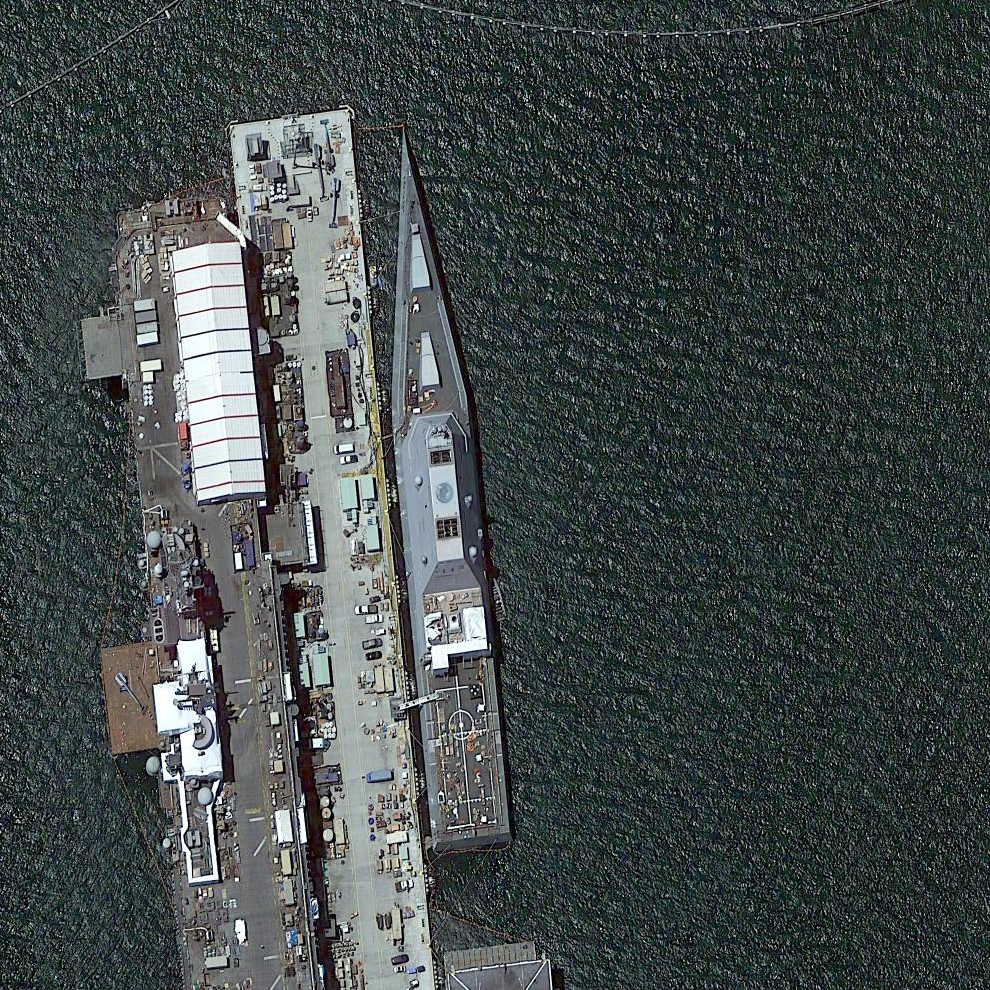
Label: destroyer